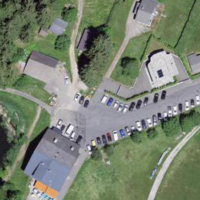
EUNIS habitat code: 25
Species observed at this site:
Dactylorhiza maculata
Menyanthes trifoliata
Trifolium pratense
Filipendula ulmaria